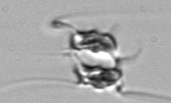
Label: Chaetoceros_didymus